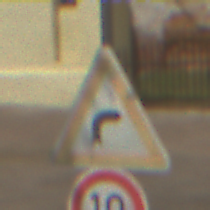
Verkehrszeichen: KurveRechts
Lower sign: Geschwindigkeit10
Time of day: Midday
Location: Outdoor (Suburban)
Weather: PartlyCloudy
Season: NotSpecified
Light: Natural